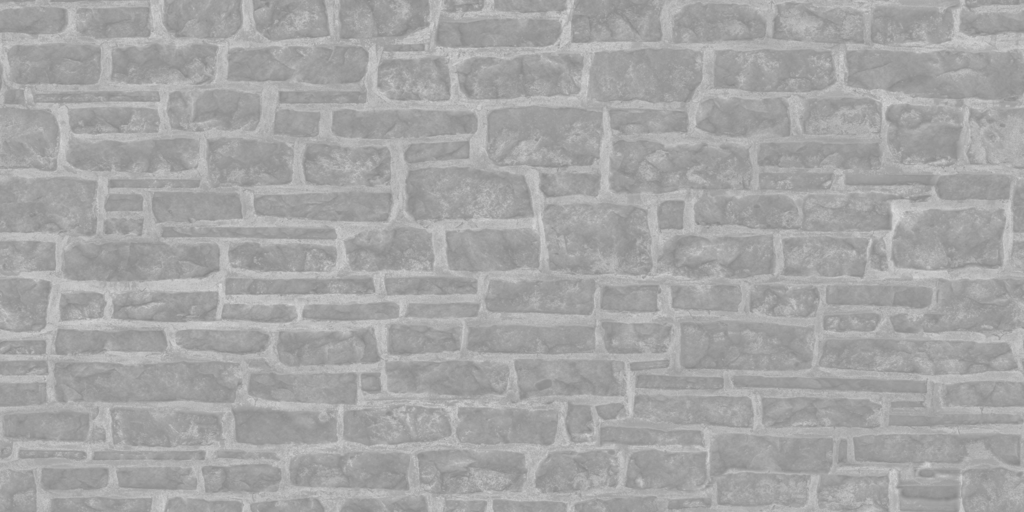
Texture map type: Roughness